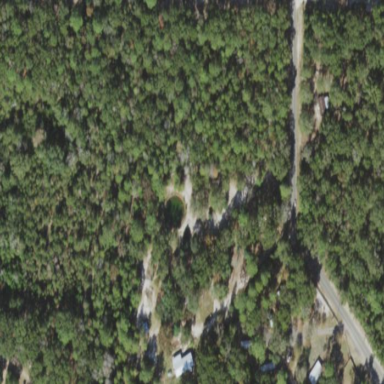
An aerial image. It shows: Mixed leaf woodland.